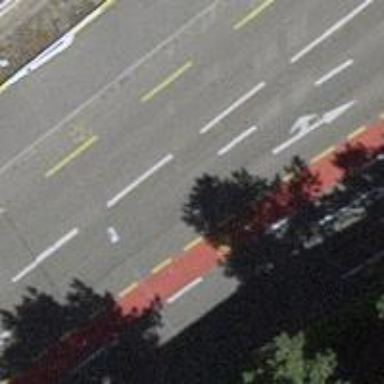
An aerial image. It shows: Secondary road with asphalt surface and separate sidewalks. There is designated lane for cyclists on both sides of the road.